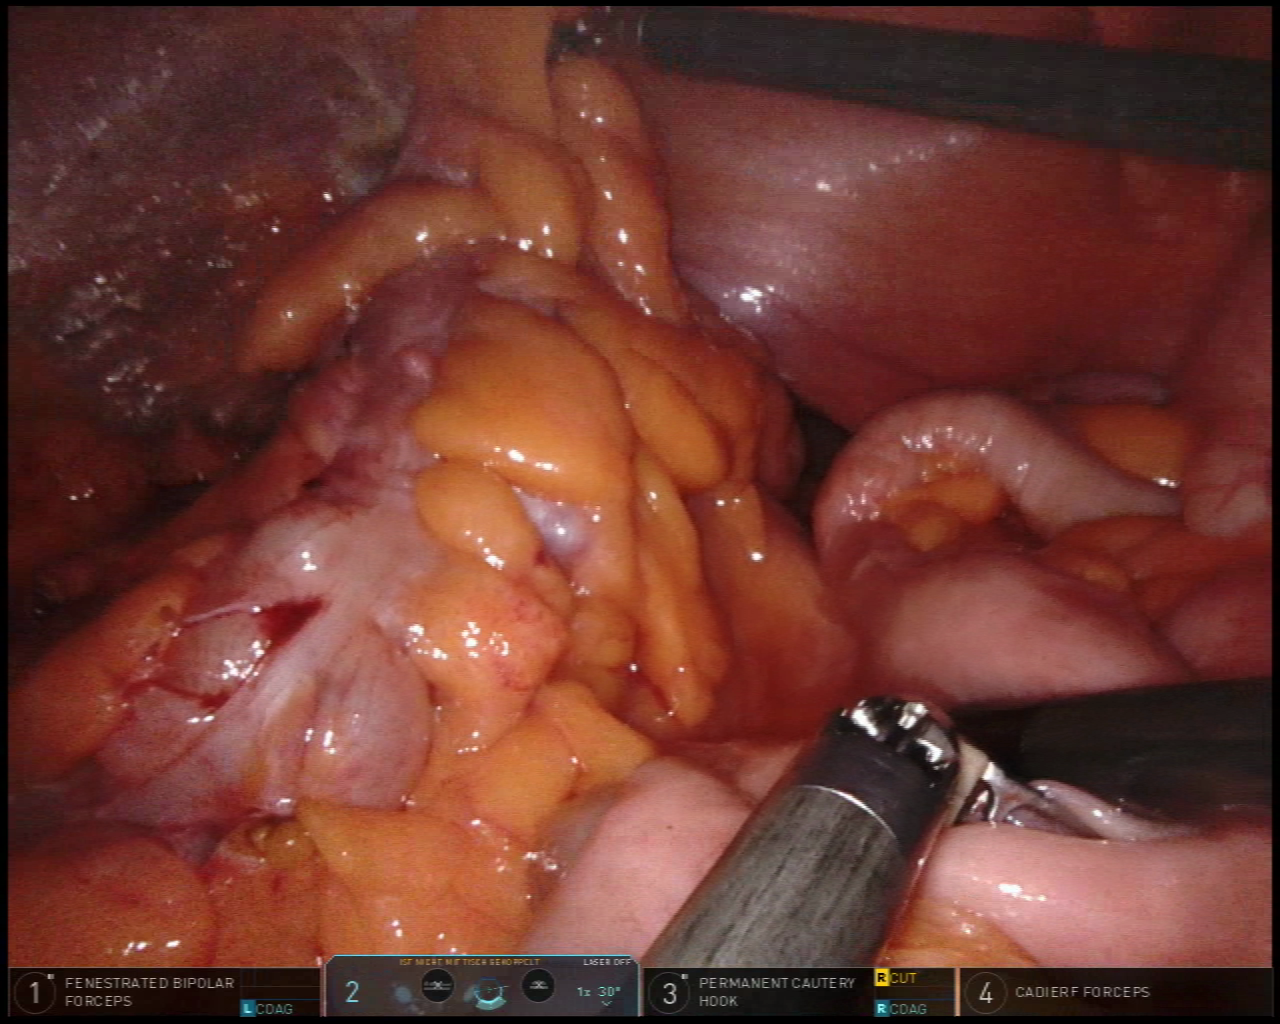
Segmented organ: small_intestine
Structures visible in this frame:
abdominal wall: yes
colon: yes
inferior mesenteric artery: no
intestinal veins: no
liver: no
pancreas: no
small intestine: yes
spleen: no
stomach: no
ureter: no
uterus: no
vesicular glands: no